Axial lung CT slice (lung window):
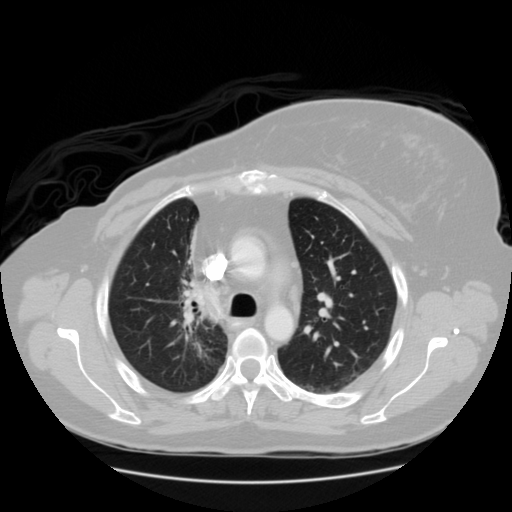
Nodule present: no